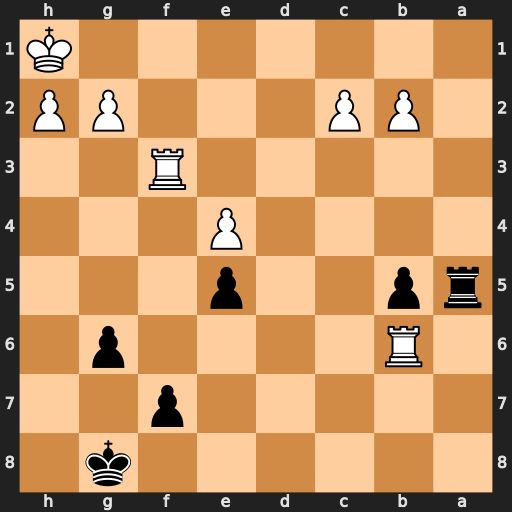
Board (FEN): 6k1/5p2/1R4p1/rp2p3/4P3/5R2/1PP3PP/7K
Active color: b
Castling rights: -
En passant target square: -
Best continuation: Ra1+ Rf1 Rxf1#